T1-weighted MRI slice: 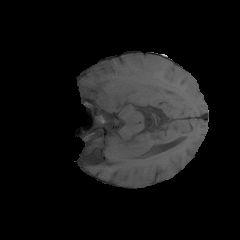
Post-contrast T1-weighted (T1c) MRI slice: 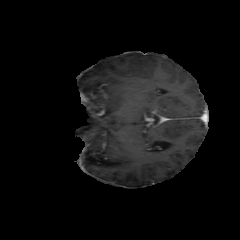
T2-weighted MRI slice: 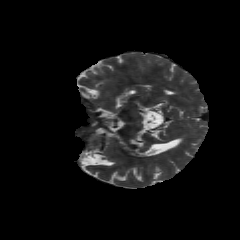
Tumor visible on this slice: yes